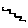
Label: zigzag